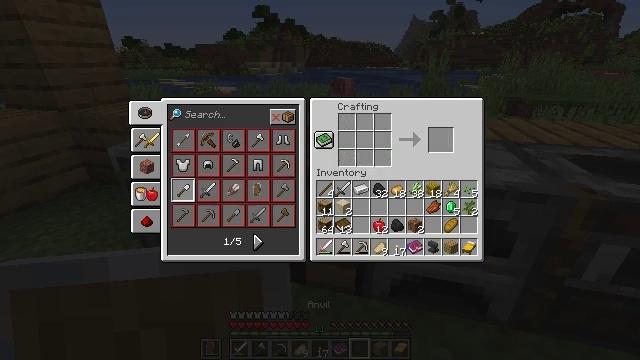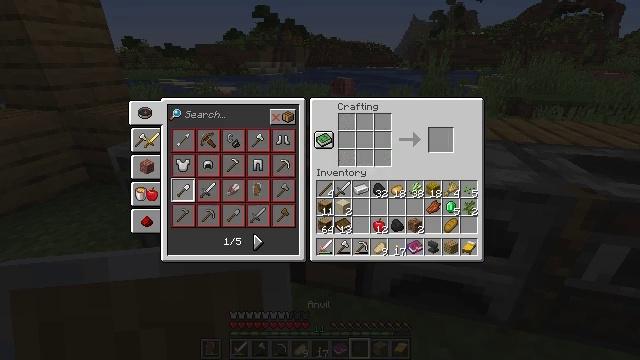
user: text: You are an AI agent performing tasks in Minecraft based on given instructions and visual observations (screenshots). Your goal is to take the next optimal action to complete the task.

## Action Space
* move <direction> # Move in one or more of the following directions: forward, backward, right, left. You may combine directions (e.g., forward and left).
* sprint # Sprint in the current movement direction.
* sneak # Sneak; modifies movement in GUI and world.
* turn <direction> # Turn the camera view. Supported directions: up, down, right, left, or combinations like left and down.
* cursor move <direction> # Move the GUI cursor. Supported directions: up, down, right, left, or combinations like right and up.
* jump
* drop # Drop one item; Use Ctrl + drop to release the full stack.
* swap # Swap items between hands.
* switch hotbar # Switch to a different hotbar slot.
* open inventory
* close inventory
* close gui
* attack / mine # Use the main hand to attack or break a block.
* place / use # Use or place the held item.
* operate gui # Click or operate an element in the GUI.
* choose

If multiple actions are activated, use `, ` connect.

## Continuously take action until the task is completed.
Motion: motion action
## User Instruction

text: Put iron blocks and ingots in the crafting grid to make an anvil.
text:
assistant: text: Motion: sneak, cursor move down
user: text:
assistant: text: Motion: no_op